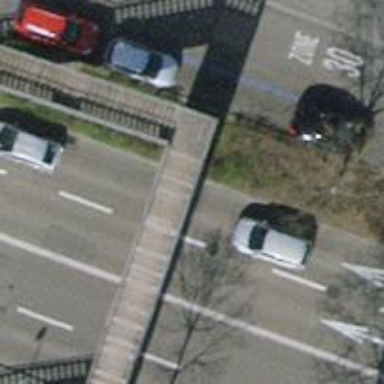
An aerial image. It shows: Bridge with metal steps.